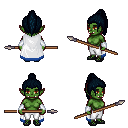
a pixel art fantasy rpg character, female body template, orc, green skin, white trimmed cape, white pants, raven long topknot hairstyle, white cloth bracers, ghillies, spear, four views (front, back, left, right), 2x2 character sprite sheet, small pixel art, hard edges, no anti-aliasing